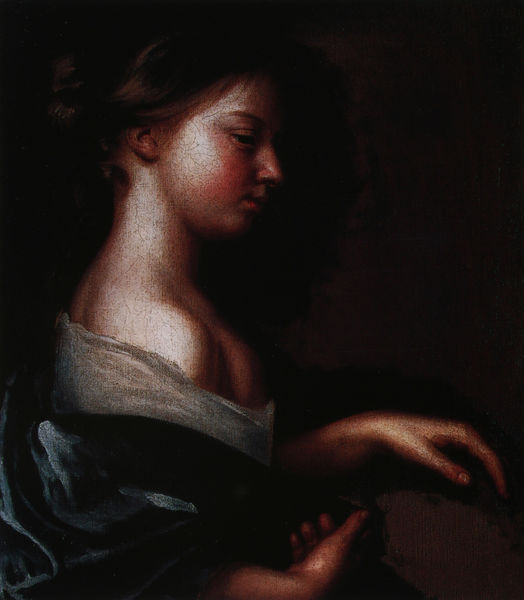
Titel: Bildnis eines jungen Mädchens
Künstler: Mary Beale
Schlagwörter: akt, blau, dunkel, gemälde, hand, haut, kopf, nackt, schatten, weiß, grün, mädchen, ausschnitt, braun, brust, busen, decolte, finger, frau, geste, grau, haar, hell, kleid, kreide, licht, mund, nase, ohr, pastell, profil, rücken, schwarz, rot, jung, arm, arme, barock, falten, gesicht, knoten, spitze, bildnis, hals, hände, portrait, porträt, öl, auge, gewand, haare, adel, kind, saum, dekoltee, kinn, kontrast, rosa, rouge, schulter, schultern, traurig, rund, wangen, backen, farblos, dunkelblau, zopf, brauen, mimik, wange, haarknoten, gestik, gestus, halbprofil, backe, bäckchen, sombre, chiaroscuro, röte, taft, dekolte, fille, fraz, rechte hand, kindfrau, frai, augenbrauen wand, melcancholie, portrait profil, wng, dekoltet, dunkelheit, schulterfrei